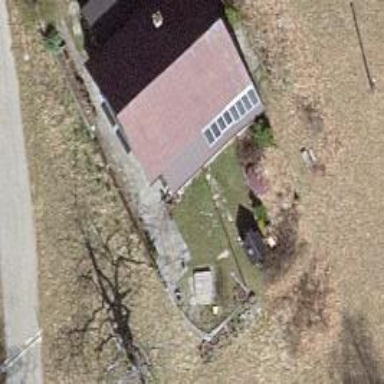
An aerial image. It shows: Simple and straightforward house.